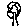
Label: tree